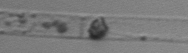
Label: Dactyliosolen_blavyanus